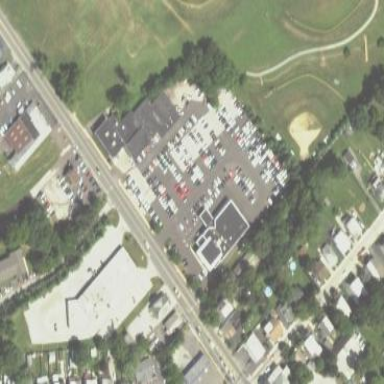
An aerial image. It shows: Retail area.